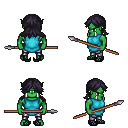
a pixel art fantasy rpg character, male body template, orc, green skin, teal tunic, metal pants, raven loose hair, ghillies, spear, four views (front, back, left, right), 2x2 character sprite sheet, small pixel art, hard edges, no anti-aliasing